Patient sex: M
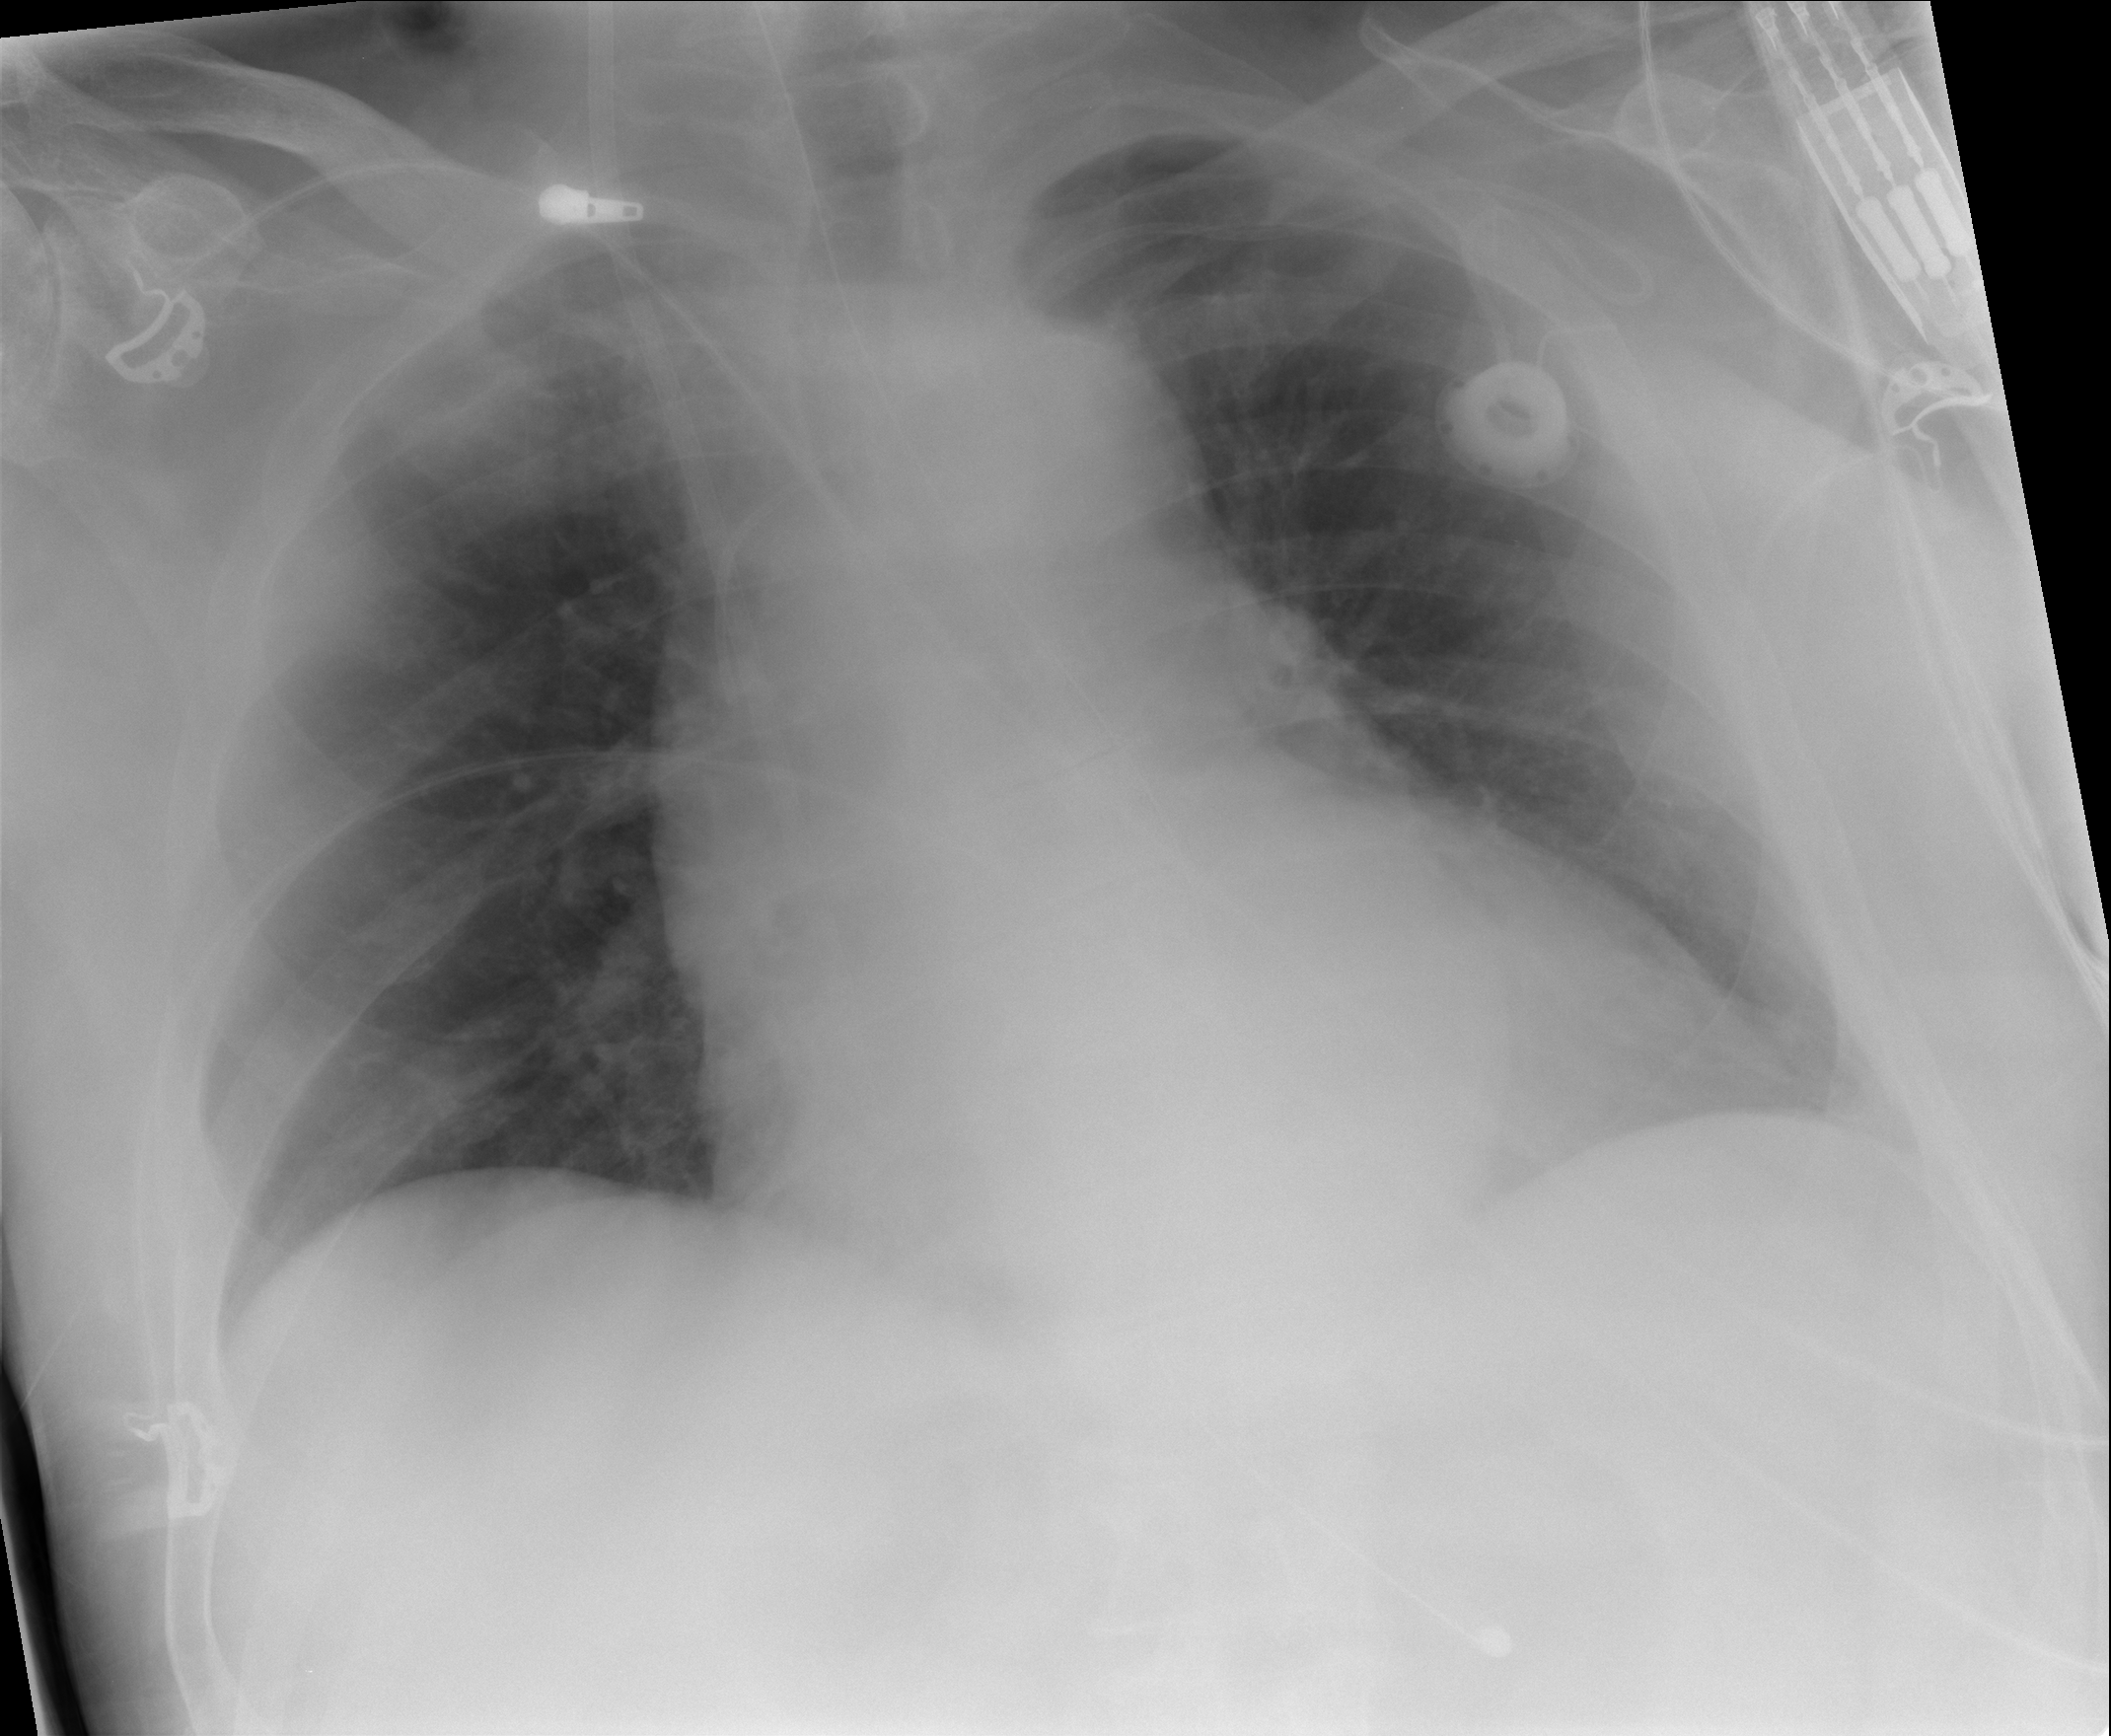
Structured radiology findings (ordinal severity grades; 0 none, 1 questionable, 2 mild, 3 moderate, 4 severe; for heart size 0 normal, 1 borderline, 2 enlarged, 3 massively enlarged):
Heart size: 1
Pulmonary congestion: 0
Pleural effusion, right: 0
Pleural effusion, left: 0
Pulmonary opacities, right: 1
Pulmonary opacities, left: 0
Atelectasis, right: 0
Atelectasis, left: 0